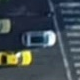
Vehicle type: Car